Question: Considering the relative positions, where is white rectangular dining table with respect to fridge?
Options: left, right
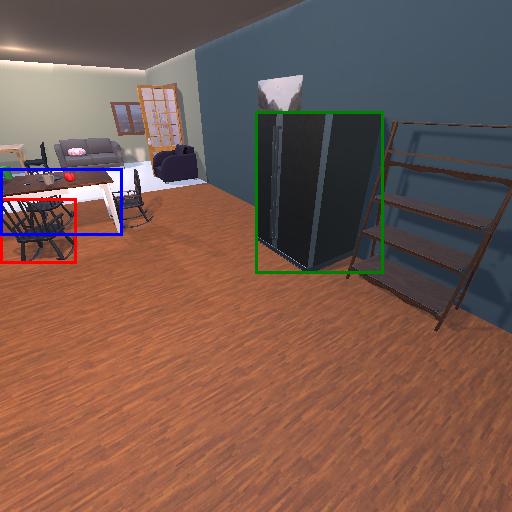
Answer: left